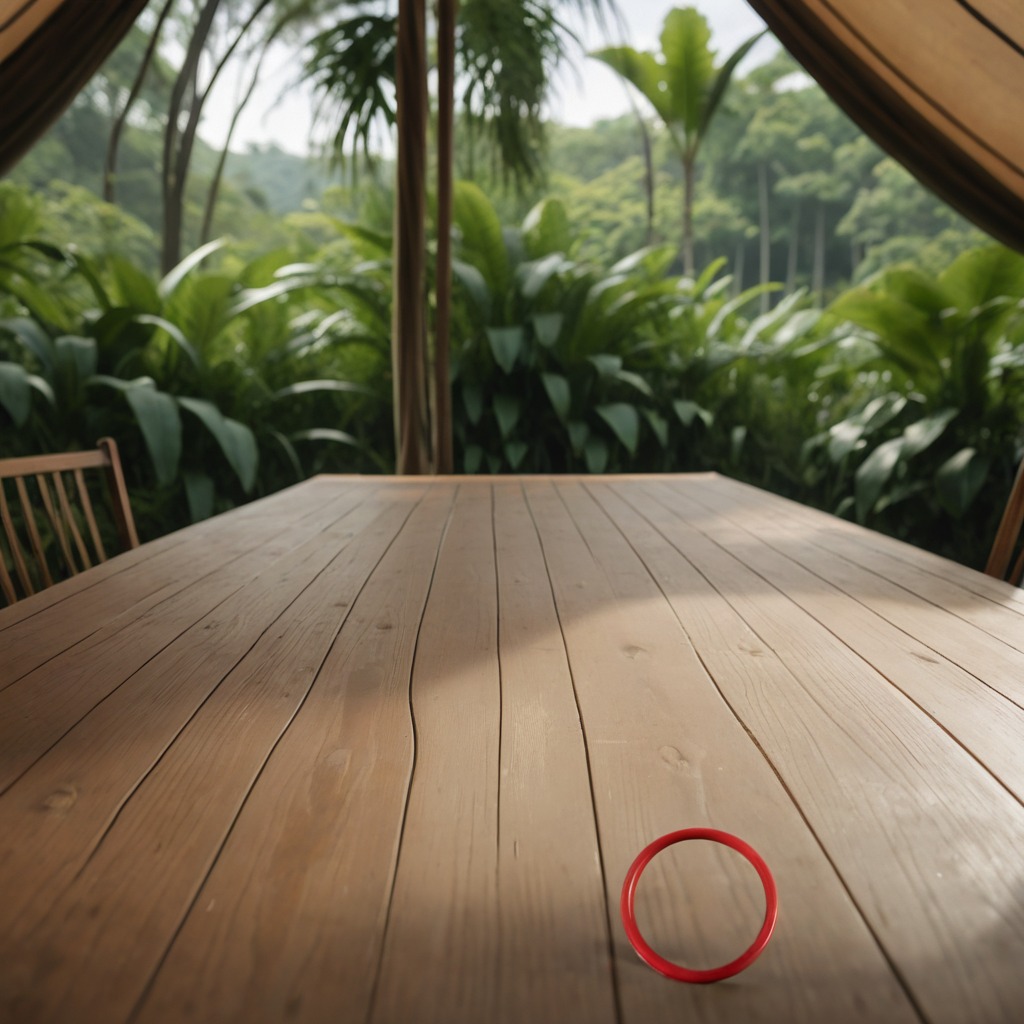
A rubber O-ring lies on a wooden table in a jungle field workshop tent.